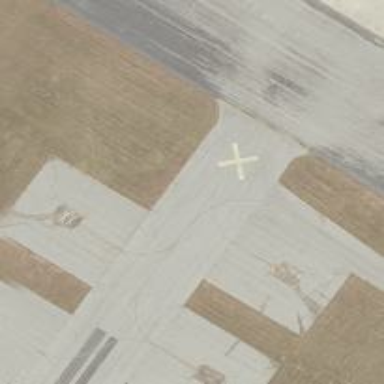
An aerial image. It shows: Image of taxiway at airport.